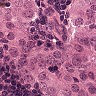
Metastatic tissue present: yes